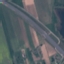
Label: Highway